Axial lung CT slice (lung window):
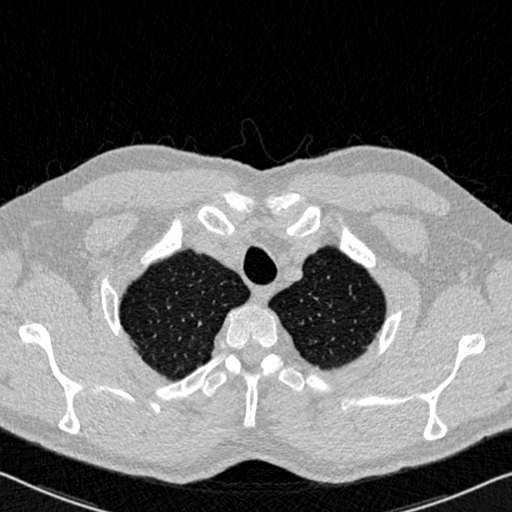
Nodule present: no